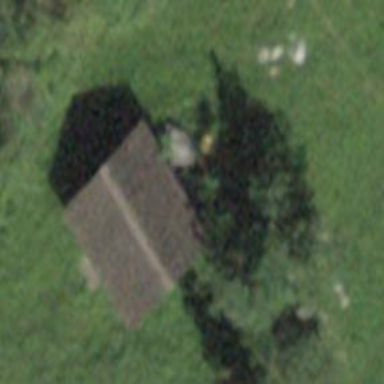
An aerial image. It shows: Stable building.